Interaction volume radius: 5 \u00c5
Interaction volume height: 25 \u00c5
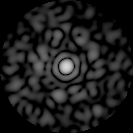
Disorder parameter: 0.7945